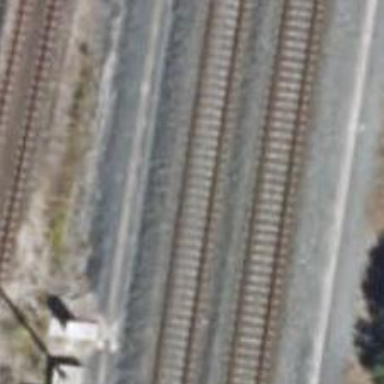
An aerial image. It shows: Railway with electrified contact lines.